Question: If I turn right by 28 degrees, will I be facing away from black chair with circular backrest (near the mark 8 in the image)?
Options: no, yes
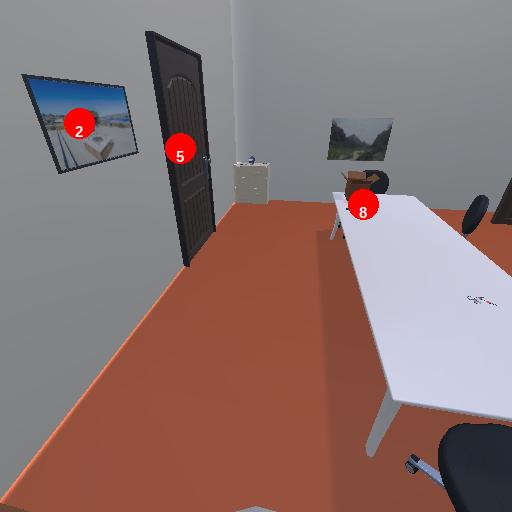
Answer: no